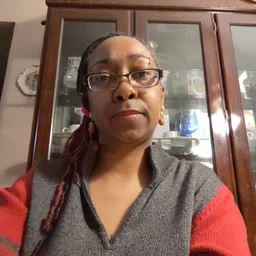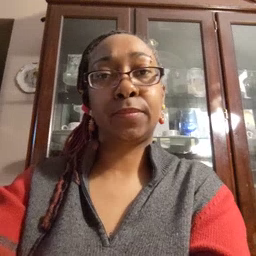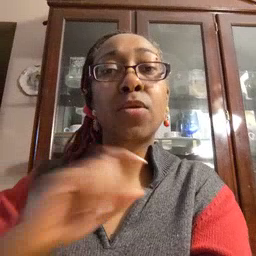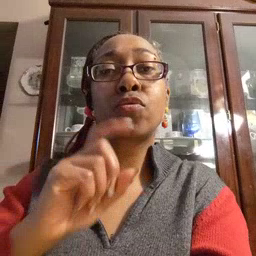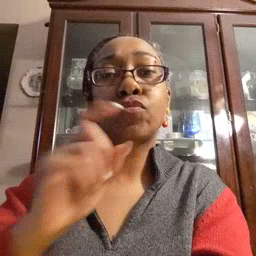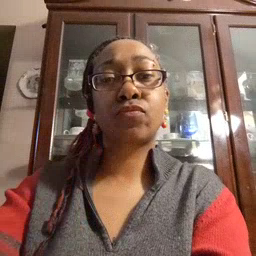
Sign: garbage